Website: crate-barrel
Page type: newsletter-management
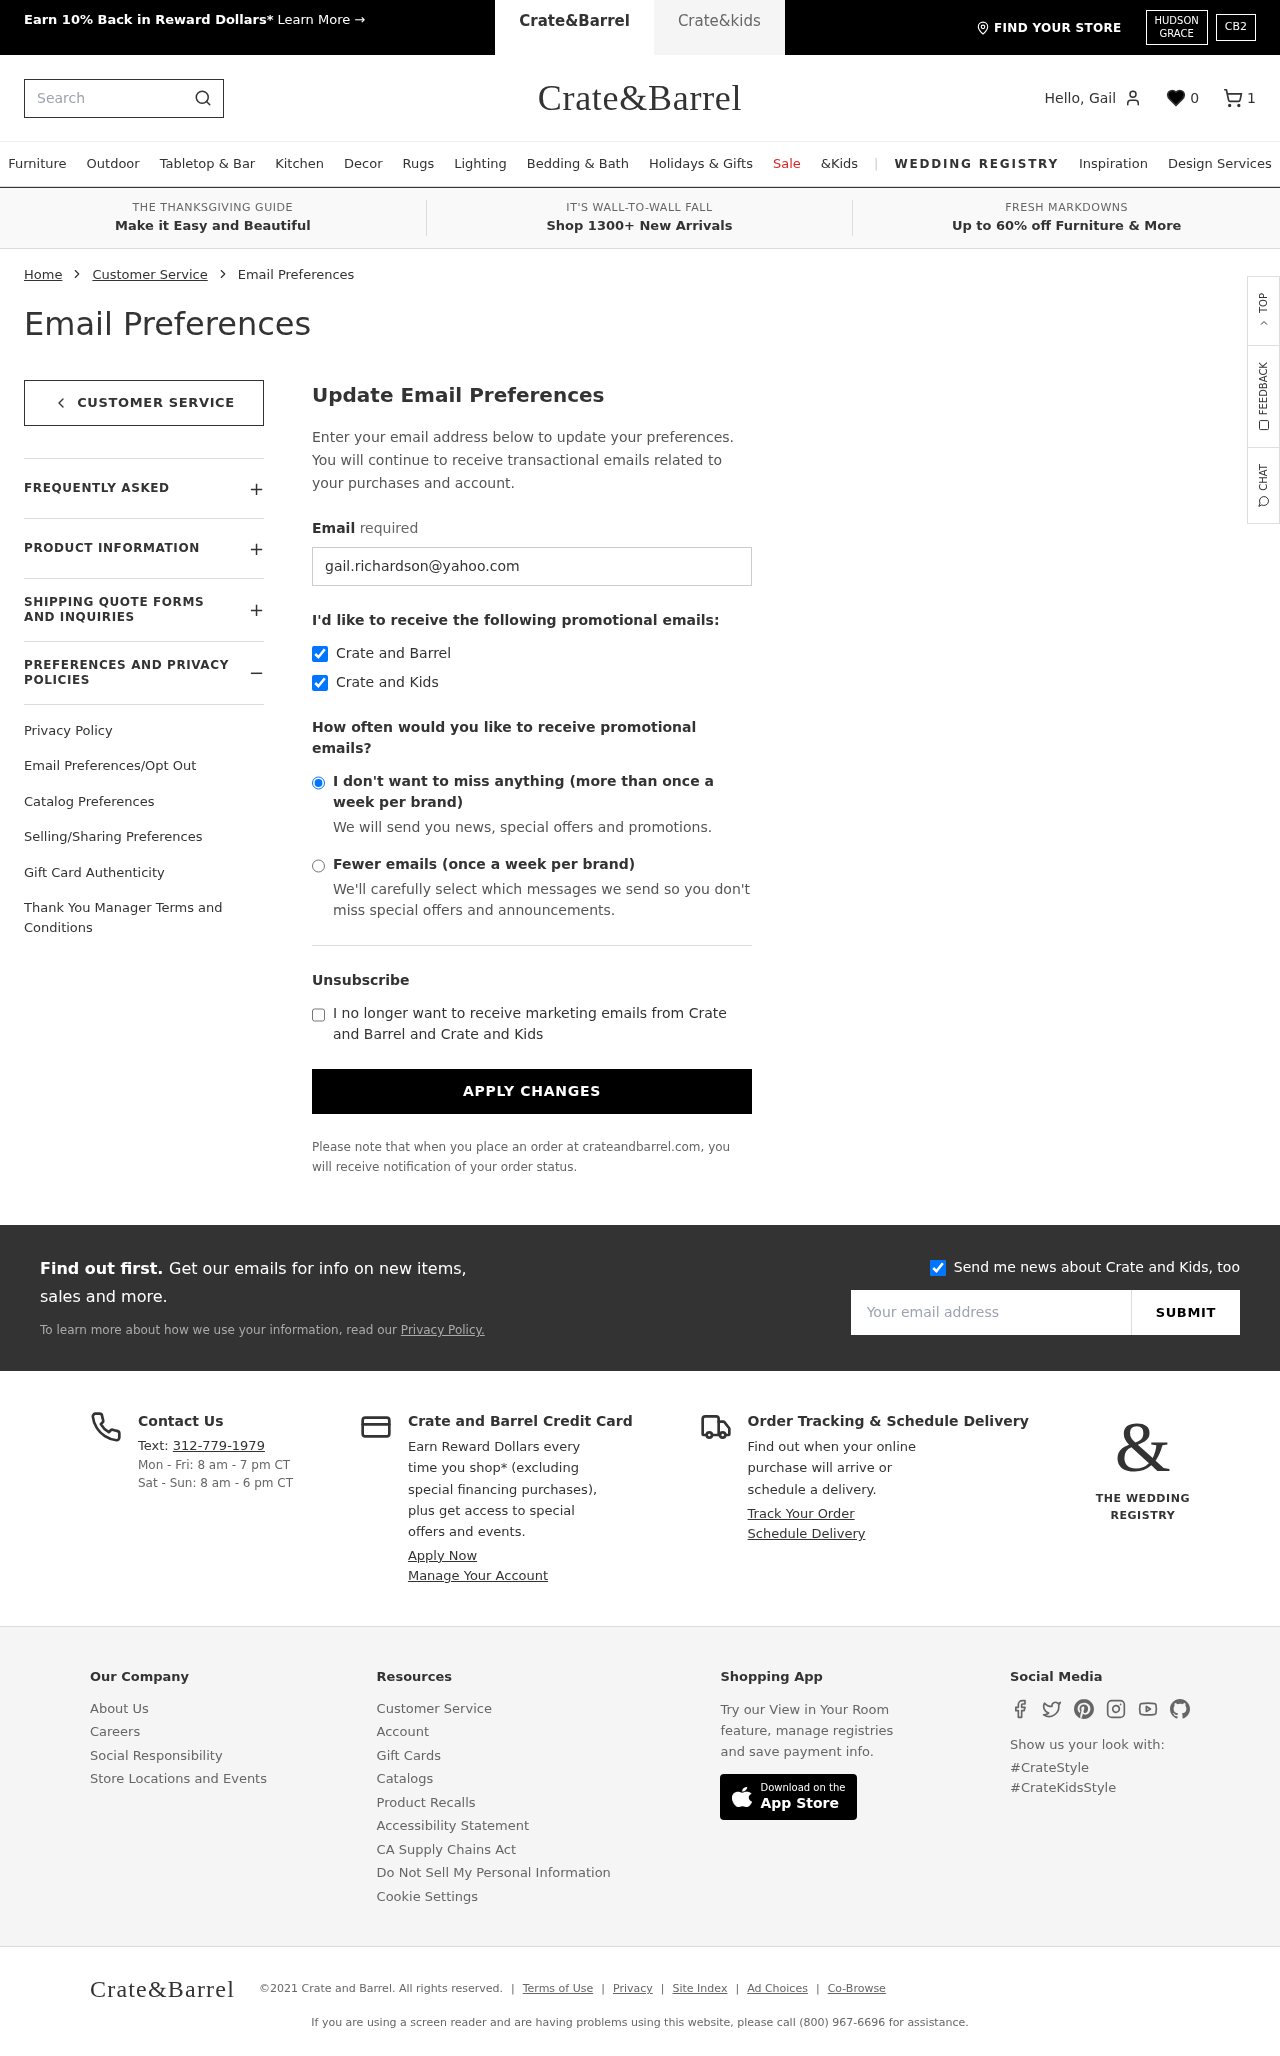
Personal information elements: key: PII_EMAIL
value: gail.richardson@yahoo.com
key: PII_FIRSTNAME
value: Gail
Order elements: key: ORDER_NUM_ITEMS
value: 1
Search elements: key: HEADER_SEARCH
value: Search
Other elements: key: FAVORITES_COUNT
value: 0